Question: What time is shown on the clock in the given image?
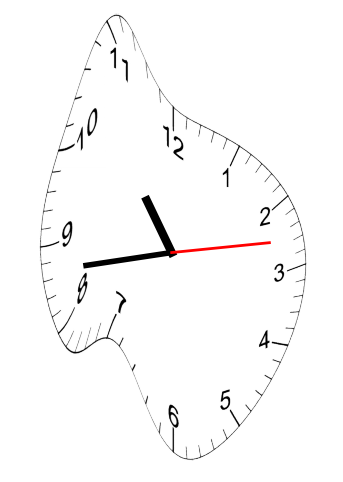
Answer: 10:43:13